Aerial crown-view tile of a tropical tree (Barro Colorado Island, Panama), acquired 20250715:
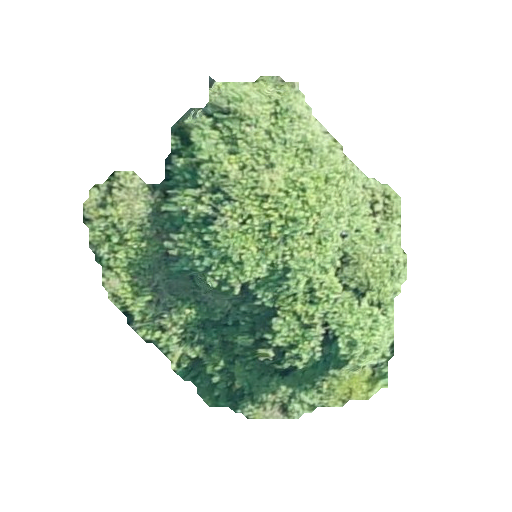
Species: Ficus yoponensis
GBIF accepted scientific name: Ficus yoponensis
Crown area: 112.205 m²